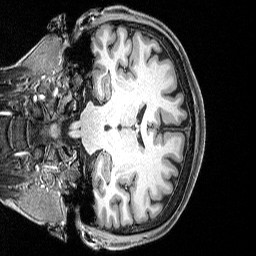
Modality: T1w
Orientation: coronal
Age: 54
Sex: female
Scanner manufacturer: siemens
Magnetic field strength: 3 T
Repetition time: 2.3 s
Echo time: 0.00298 s